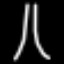
Label: The Eiffel Tower